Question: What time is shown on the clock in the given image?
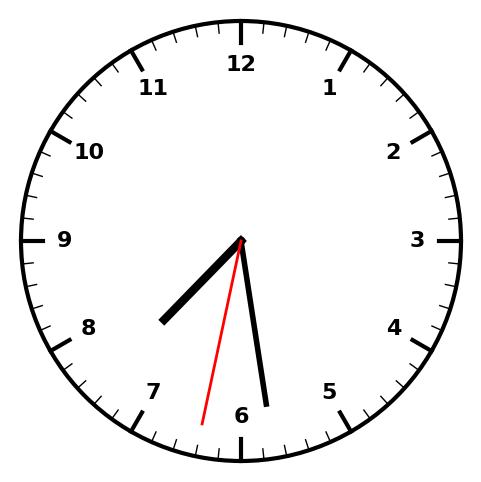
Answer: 07:28:32